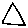
Label: triangle